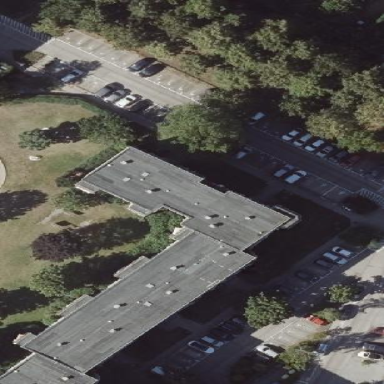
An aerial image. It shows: Apartment building with flat roof.